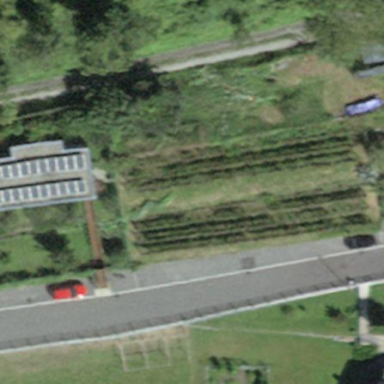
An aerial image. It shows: Vineyard.